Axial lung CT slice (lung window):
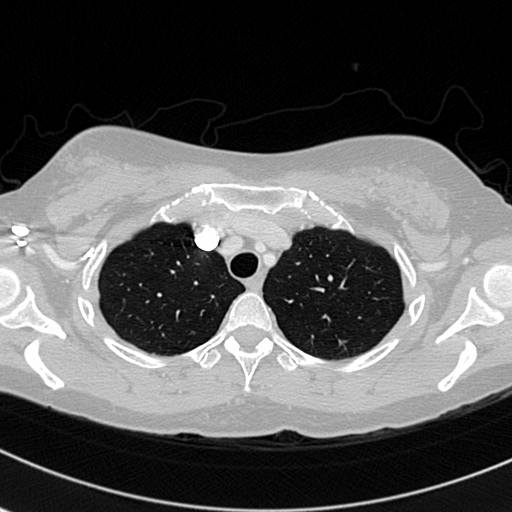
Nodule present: no